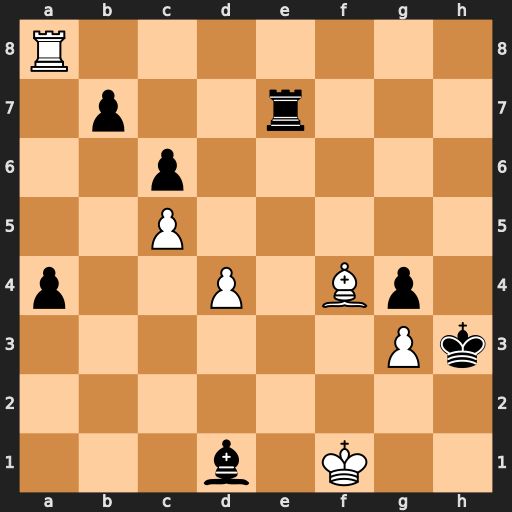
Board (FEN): R7/1p2r3/2p5/2P5/p2P1Bp1/6Pk/8/3b1K2
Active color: w
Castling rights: -
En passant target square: -
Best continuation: Rh8+ Rh7 Rxh7#